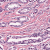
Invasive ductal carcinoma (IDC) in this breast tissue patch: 1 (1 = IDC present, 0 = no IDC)